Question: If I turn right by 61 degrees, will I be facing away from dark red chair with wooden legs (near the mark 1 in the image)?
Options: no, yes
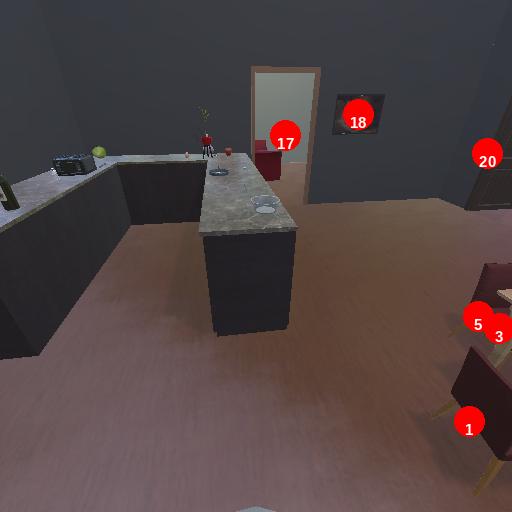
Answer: no